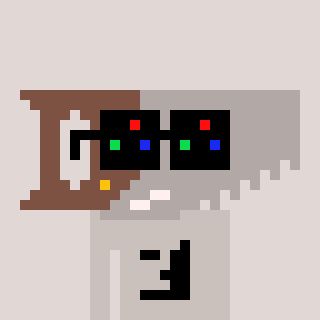
a pixel art character with square black sunglasses, a saw-shaped head and a foggrey-colored body on a warm background